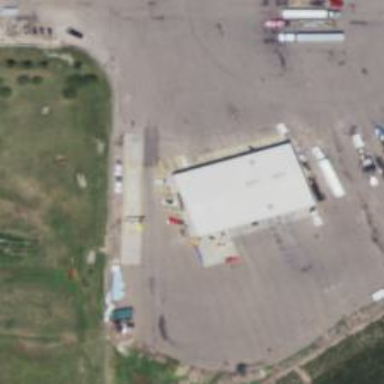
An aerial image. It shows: Weighbridge facility.